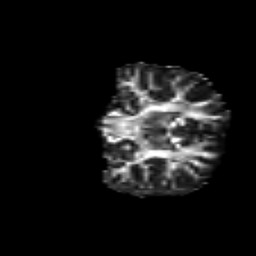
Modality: FA
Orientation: coronal
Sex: male
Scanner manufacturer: siemens
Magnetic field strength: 3 T
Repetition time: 5 s
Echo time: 0.071 s